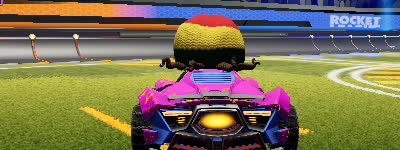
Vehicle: werewolf